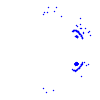
Particle: kaon